Interaction volume radius: 10 \u00c5
Interaction volume height: 15 \u00c5
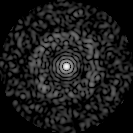
Disorder parameter: 0.832